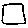
Label: square